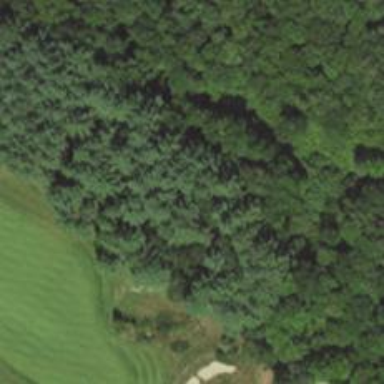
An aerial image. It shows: Pathway for golf carts.